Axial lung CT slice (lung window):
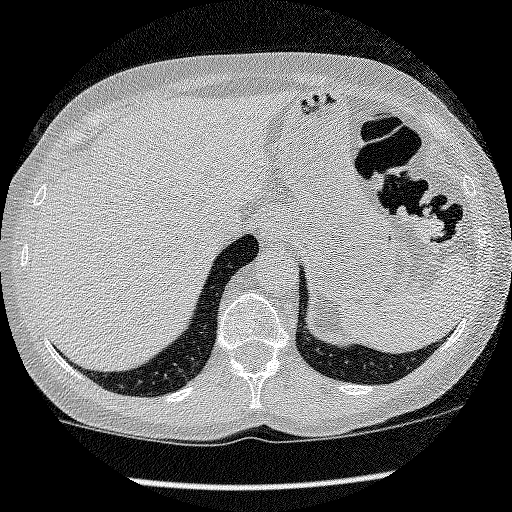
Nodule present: no